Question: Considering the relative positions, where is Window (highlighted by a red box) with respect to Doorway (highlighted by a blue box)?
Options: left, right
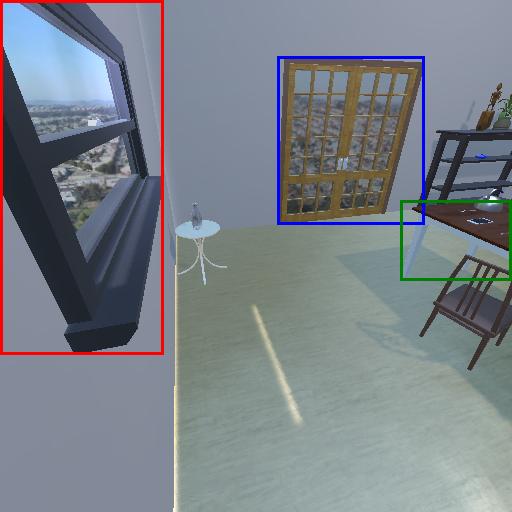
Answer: left